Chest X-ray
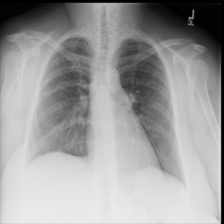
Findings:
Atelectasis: negative
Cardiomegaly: negative
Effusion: negative
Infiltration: negative
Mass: negative
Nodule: negative
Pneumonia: negative
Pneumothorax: negative
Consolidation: negative
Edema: negative
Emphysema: negative
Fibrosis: negative
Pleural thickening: negative
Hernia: negative